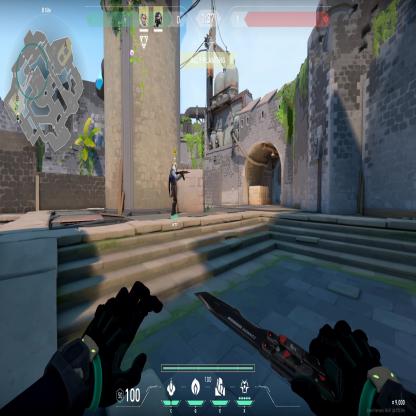
Label: teammate